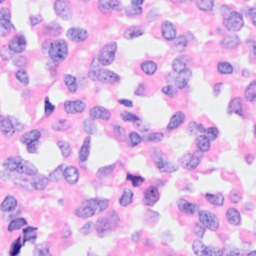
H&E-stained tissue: Breast